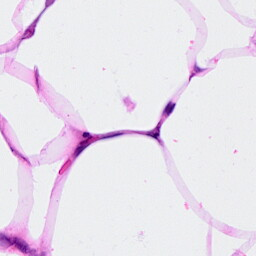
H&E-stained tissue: Breast